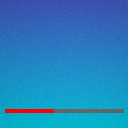
Screen state: on